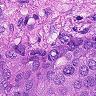
Metastatic tissue present: yes